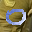
Label: 0